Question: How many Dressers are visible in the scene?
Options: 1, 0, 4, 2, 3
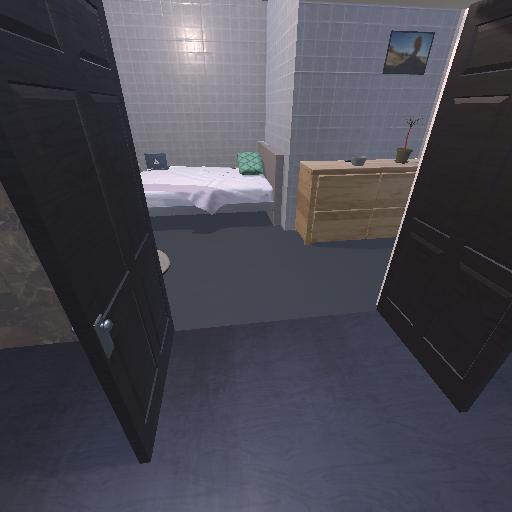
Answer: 1